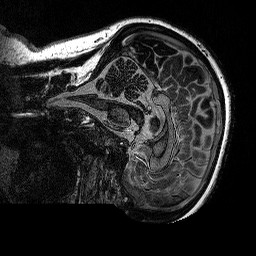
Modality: MP2RAGE
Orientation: sagittal
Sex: female
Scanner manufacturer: siemens
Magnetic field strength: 3 T
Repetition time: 5 s
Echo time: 0.00292 s